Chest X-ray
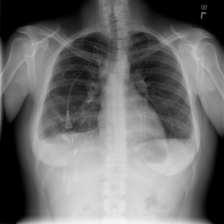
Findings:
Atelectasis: negative
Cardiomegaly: negative
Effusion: negative
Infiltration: negative
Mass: negative
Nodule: negative
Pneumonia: negative
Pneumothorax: negative
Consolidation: negative
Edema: negative
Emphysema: negative
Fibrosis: negative
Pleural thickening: negative
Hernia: negative